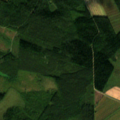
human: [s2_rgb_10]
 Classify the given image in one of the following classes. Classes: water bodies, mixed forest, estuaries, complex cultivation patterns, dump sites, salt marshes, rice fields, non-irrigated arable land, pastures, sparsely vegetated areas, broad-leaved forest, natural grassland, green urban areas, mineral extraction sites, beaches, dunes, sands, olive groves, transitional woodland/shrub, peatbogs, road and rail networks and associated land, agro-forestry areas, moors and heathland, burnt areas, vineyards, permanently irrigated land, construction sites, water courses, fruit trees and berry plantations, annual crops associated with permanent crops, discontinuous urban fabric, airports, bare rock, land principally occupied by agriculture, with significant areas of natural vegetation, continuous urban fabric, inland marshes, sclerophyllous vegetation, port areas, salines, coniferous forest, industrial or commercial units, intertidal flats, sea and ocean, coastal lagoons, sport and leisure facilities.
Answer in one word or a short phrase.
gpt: non-irrigated arable land, land principally occupied by agriculture, with significant areas of natural vegetation, coniferous forest, mixed forest, transitional woodland/shrub